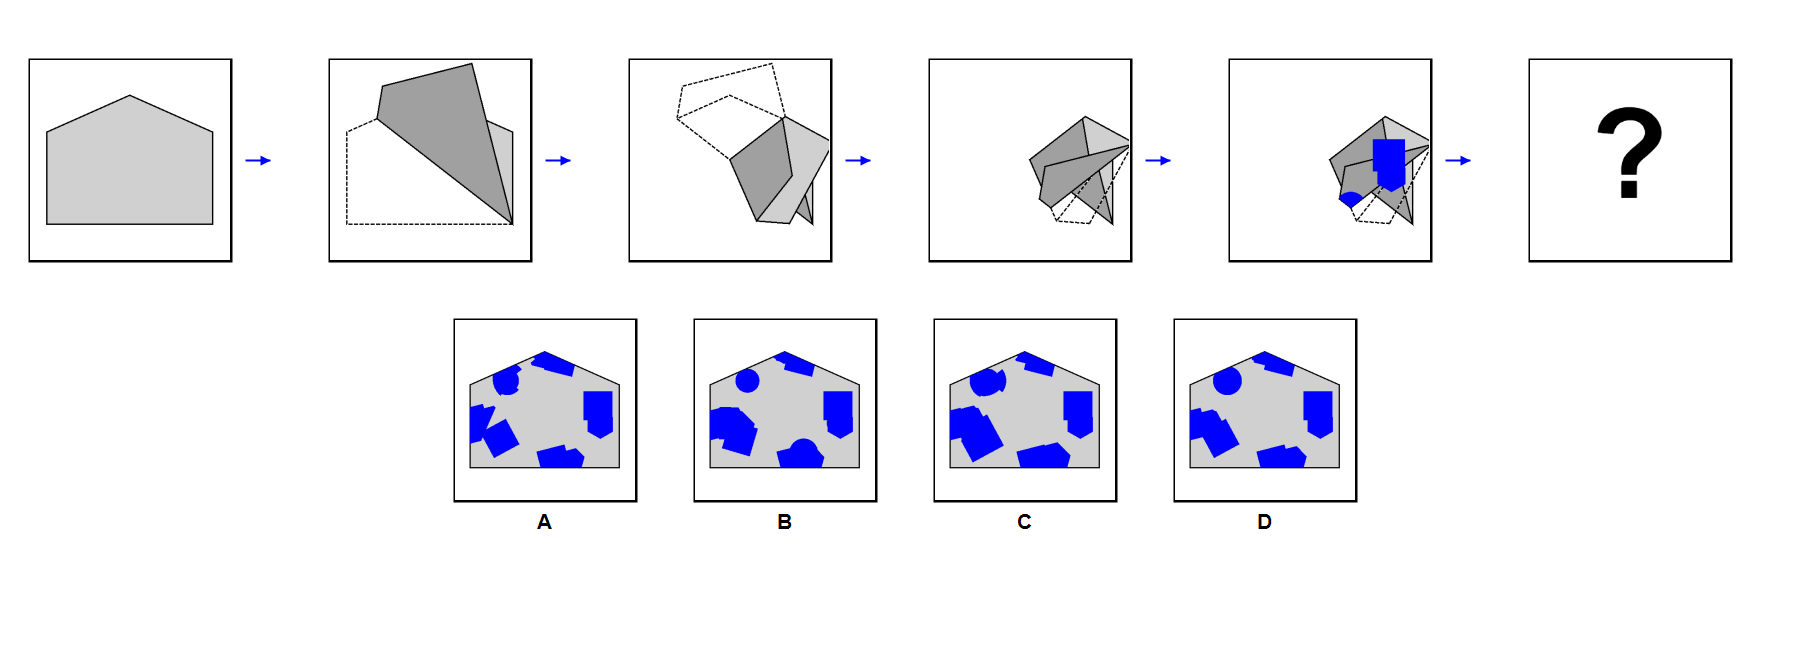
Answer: D